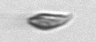
Label: Cryptophyta